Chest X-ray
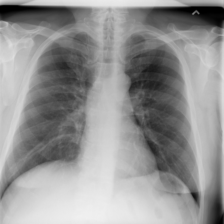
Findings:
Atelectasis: negative
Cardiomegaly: negative
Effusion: negative
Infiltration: negative
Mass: negative
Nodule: negative
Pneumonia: negative
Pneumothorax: negative
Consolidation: negative
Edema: negative
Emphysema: negative
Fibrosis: negative
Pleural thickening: negative
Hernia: negative